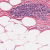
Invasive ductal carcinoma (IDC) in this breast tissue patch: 0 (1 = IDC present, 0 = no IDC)